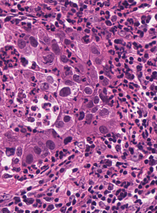
Tumor epithelial tissue: yes
Tumor-associated stroma tissue: yes
Normal tissue: no